An envelope spectrum derived from a bearing vibration measurement is shown; the reference markers locate BPFO, BPFI, BSF and FTF for this bearing geometry and shaft speed. Classify the bearing condition as one of: normal, inner_race, outer_race, ball.
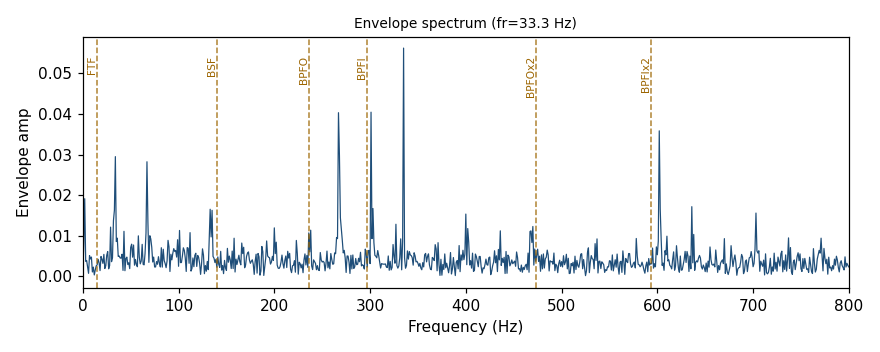
Answer: inner_race